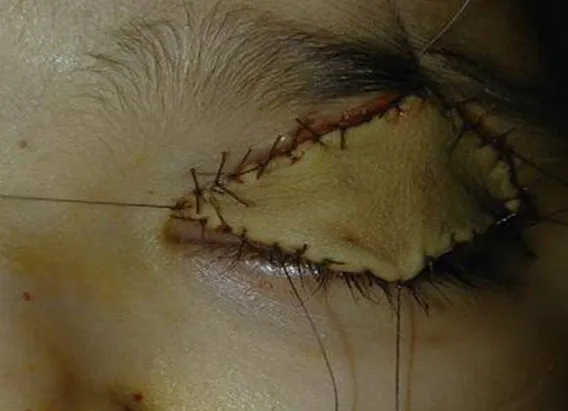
Cutaneous transplant repairing necrosis of top-left eyelid.
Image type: medical_photograph (other_medical_photograph)